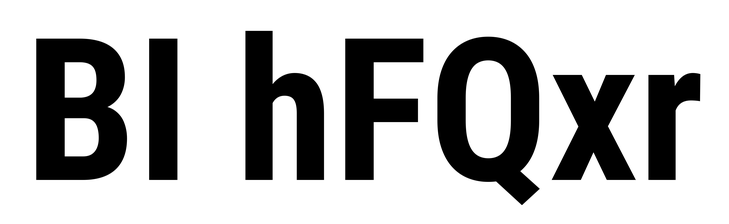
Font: Roboto_Condensed_Bold